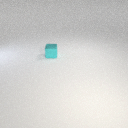
small cyan metal cube